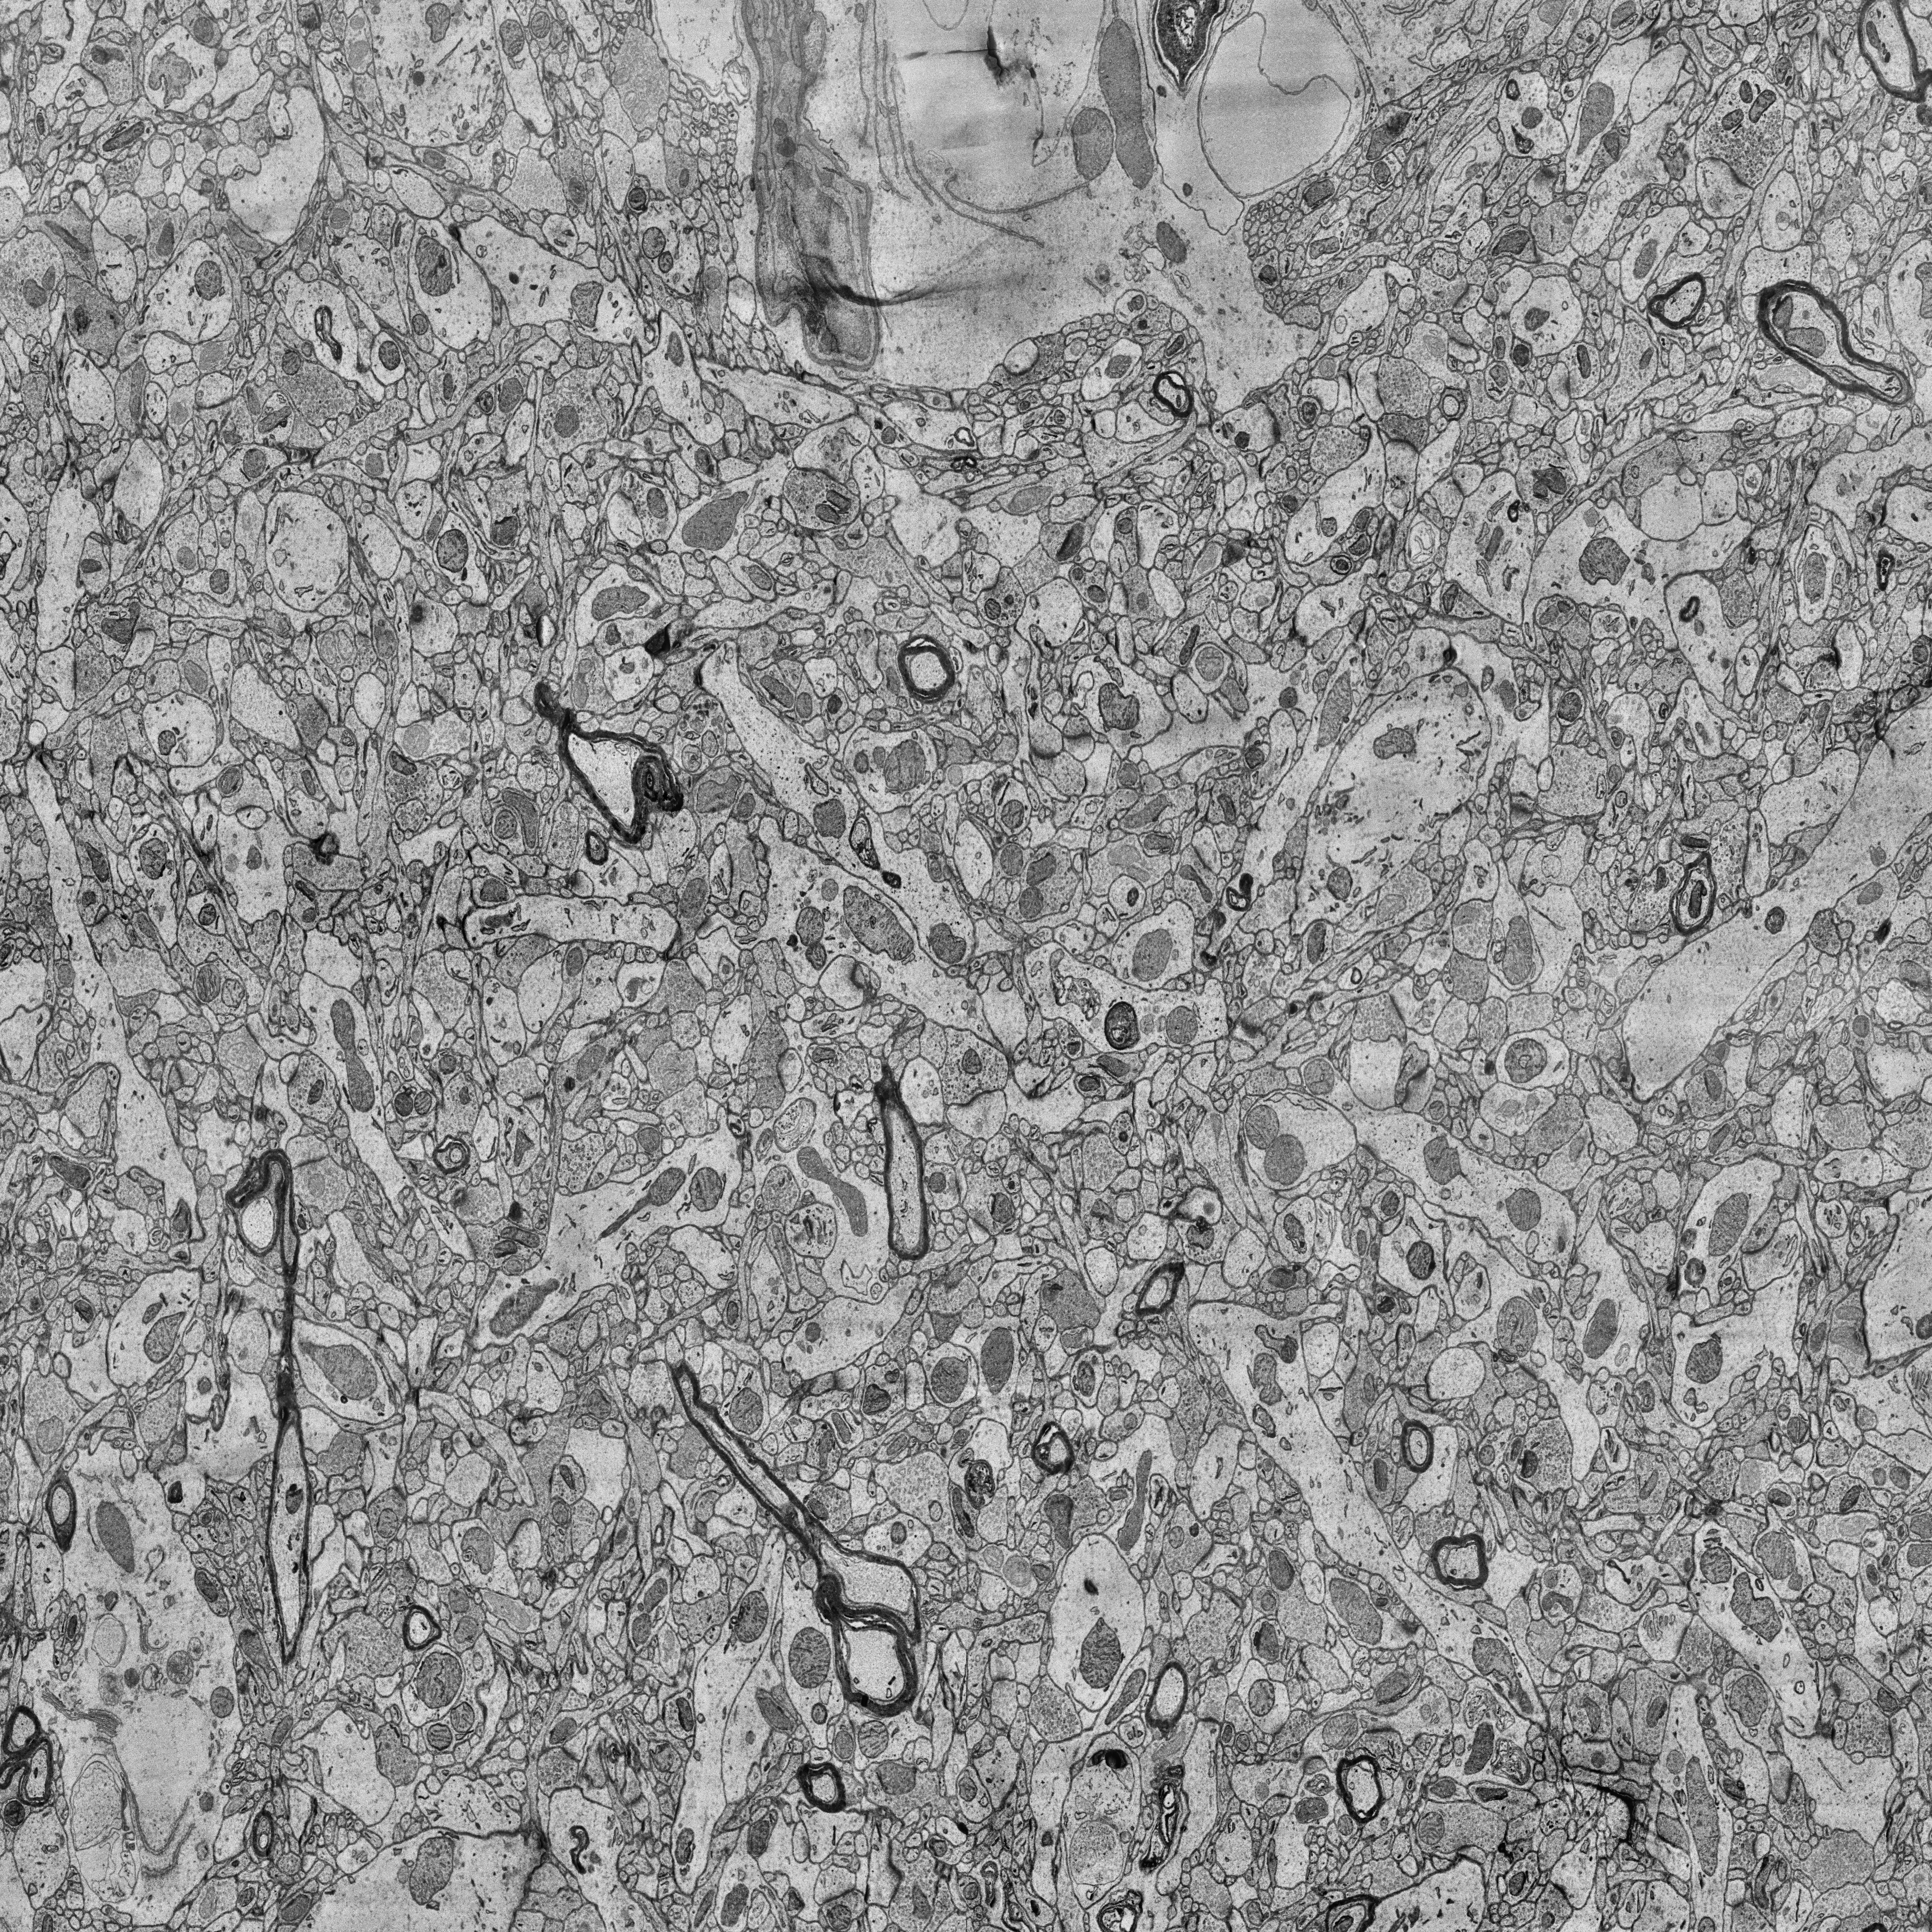
Electron microscopy slice of human cortex tissue
Slice depth (z): 8
Mitochondria instances in slice: 465